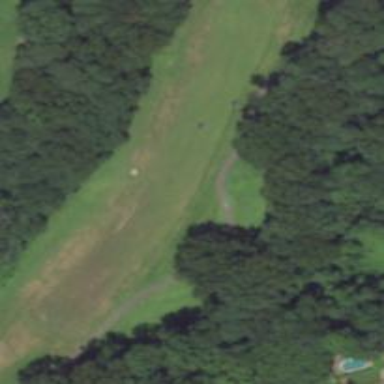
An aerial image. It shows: Golf hole.